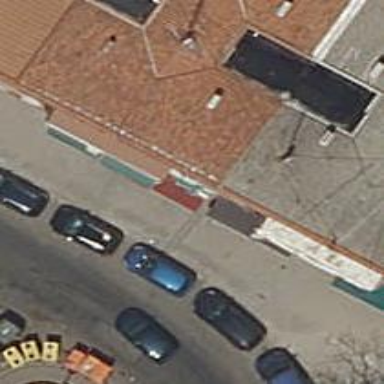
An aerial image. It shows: Pub.